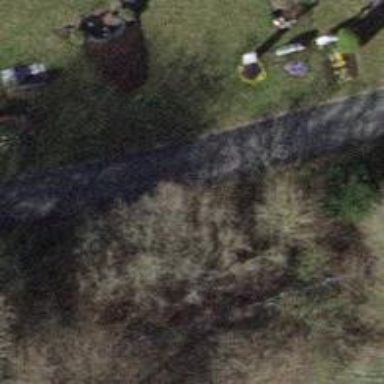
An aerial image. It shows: Brown bench.